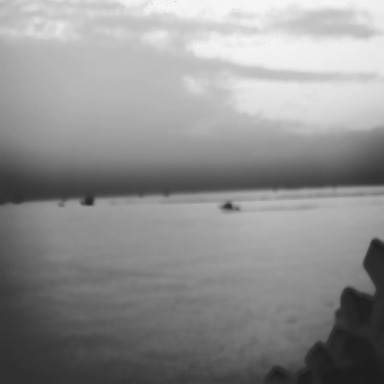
There are five objects shown in the infrared image, including four bulk_carriers, and a canoe.